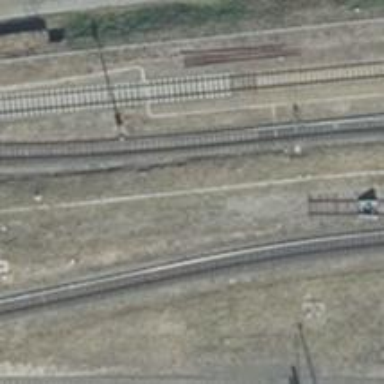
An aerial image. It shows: Abandoned railway yard.